Question: This symbol for the rupee, the currency of India, was approved by the Union Cabinet on 15 July 2010. How can I display it on a website?

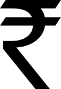
Answer: WebRupee is a web API for the Indian currency symbol. It provides a simple, cross browser method for using the Rrupee symbol on your webpage, blog or anywhere on the web.
Here is a method for printing the Indian currency symbol:
'''
<html>
<head>
<link rel="stylesheet" type="text/css" href="http://cdn.webrupee.com/font">
<script src=http://cdn.webrupee.com/js type="text/javascript"></script>
</head>
<body>
Rupee Symbol: <span class="WebRupee">Rs.</span> 200
'''
This means if somebody copies text from your site and pastes it somewhere else, he will see Rs and not some other or blank character.
You can now also use the new Rupee unicode symbol -- U+20B9 INDIAN RUPEE SIGN. It can be used in this manner:
'''
<span class="WebRupee">&#x20B9;</span> 500
'''
Just include the following script and it will update all the "Rs" / "Rs." for you:
'''
<script src="http://cdn.webrupee.com/js" type="text/javascript"></script>
'''